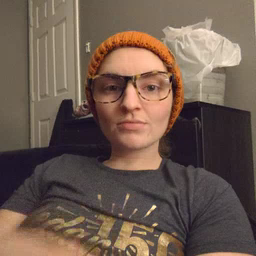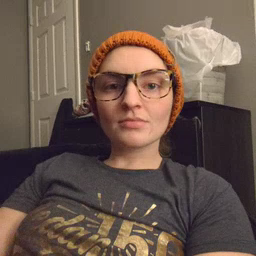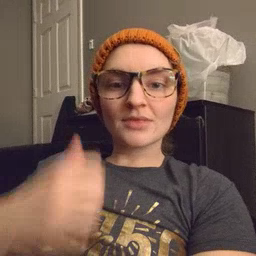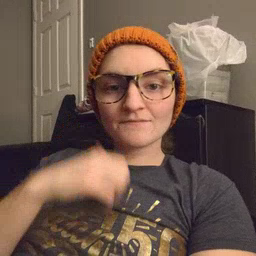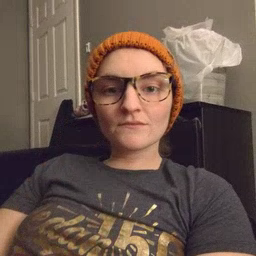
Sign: every